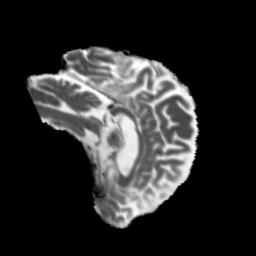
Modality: MD
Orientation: sagittal
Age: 69
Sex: female
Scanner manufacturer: siemens
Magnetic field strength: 3 T
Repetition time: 5.47 s
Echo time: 0.0854 s